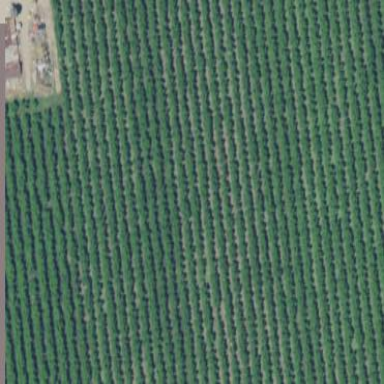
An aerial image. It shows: Vineyard where grapes are grown.